Question: I needed recently to test my app with Allocations because of memory warnings. Even there are no leaks, the heap keeps growing with annotations added to the map. Every time I zoom in or out, the old annotations are removed, new ones are created and added to the map :

All of the memory locations from the NumberedAnnotationView group show the marked line as the problematic in viewForAnnotation
'''
- (MKAnnotationView *)mapView:(MKMapView *)mapView viewForAnnotation:(id <MKAnnotation>)annotation{
static NSString *reuseId_big = @"bigcircle";
NumberedCircleAnnotationView * nca = nil;
//nca = (NumberedCircleAnnotationView *)[self.mapView dequeueReusableAnnotationViewWithIdentifier:reuseId_big];
if ( nca == nil )
nca = [[[NumberedCircleAnnotationView alloc] initWithAnnotation:annotation reuseIdentifier:reuseId_big imageType:1] autorelease]; // THIS line
nca.delegate = self;
}
return nca;
}
'''
The init looks like this :
'''
-(id)initWithAnnotation:(id<MKAnnotation>)annotation reuseIdentifier:(NSString *)reuseIdentifier imageType:(int)imageType {
self = [super initWithAnnotation: annotation reuseIdentifier: reuseIdentifier]; // THIS line
if (self != nil)
{
// set stuff
}
return self;
}
'''
Even after minutes, these autoreleased objects are still there. ( 17 and 24 is the number of annotations displayed on map and removed with '[mapView removeAnnotations:[mapView annotations]];' each time I zoom in/out.
The others, I think, are some MapKit generated stuff. I'm experiencing this in the simulator with versions 5.0 and 5.1.
How could I fix this ? Is something that I'm missing ? Or is this the normal behavior of Mapkit ?
Thanks!
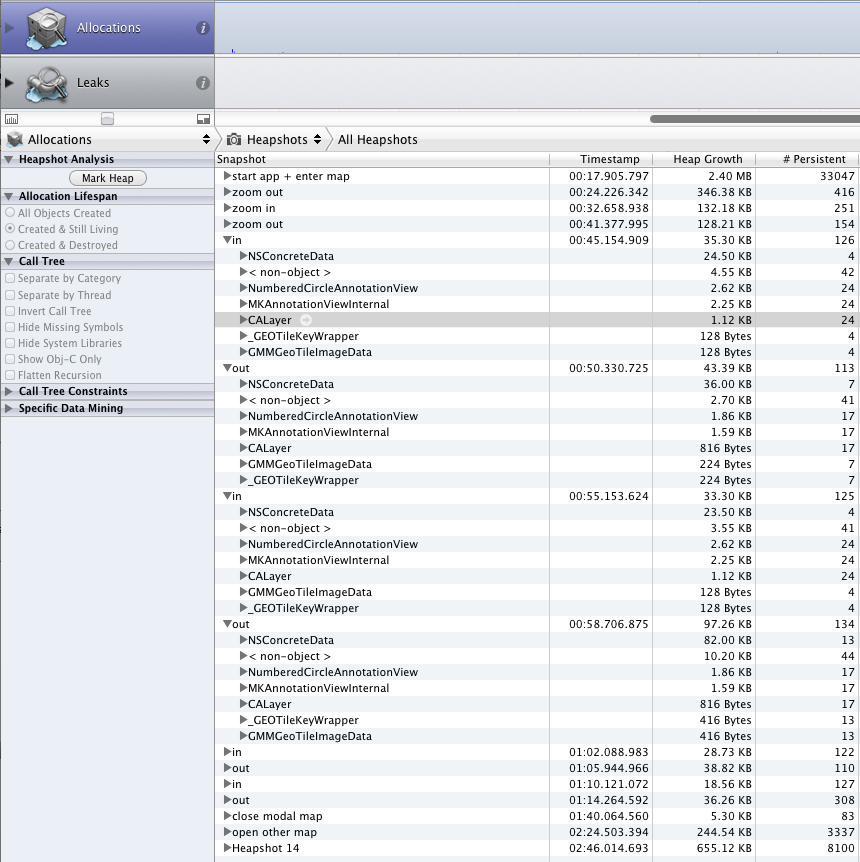
Answer: Is there any reason you are not using the
'''
[mapView dequeueReusableAnnotationViewWithIdentifier:annotationIdentifier];
'''
method?
Seems like you are creating view for your annotations every time!
Check out this article:
<URL>